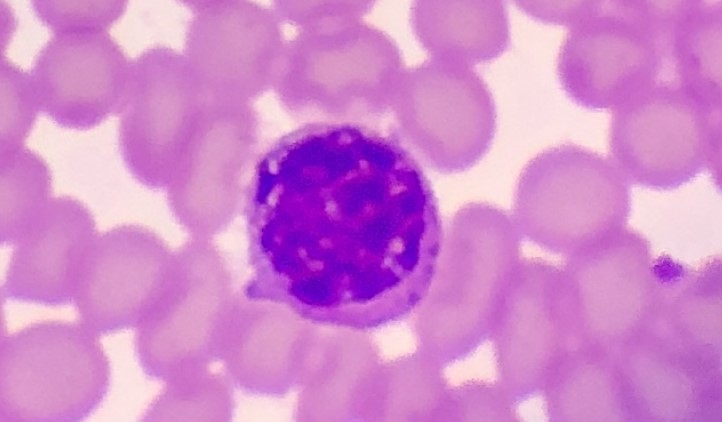
White blood cell type: Lymphocyte